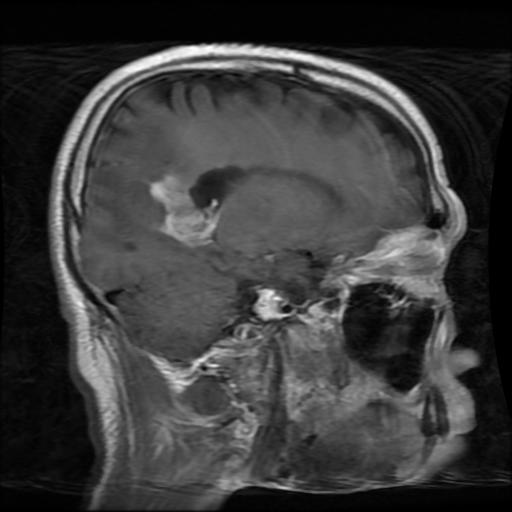
Label: glioma